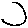
Label: moon